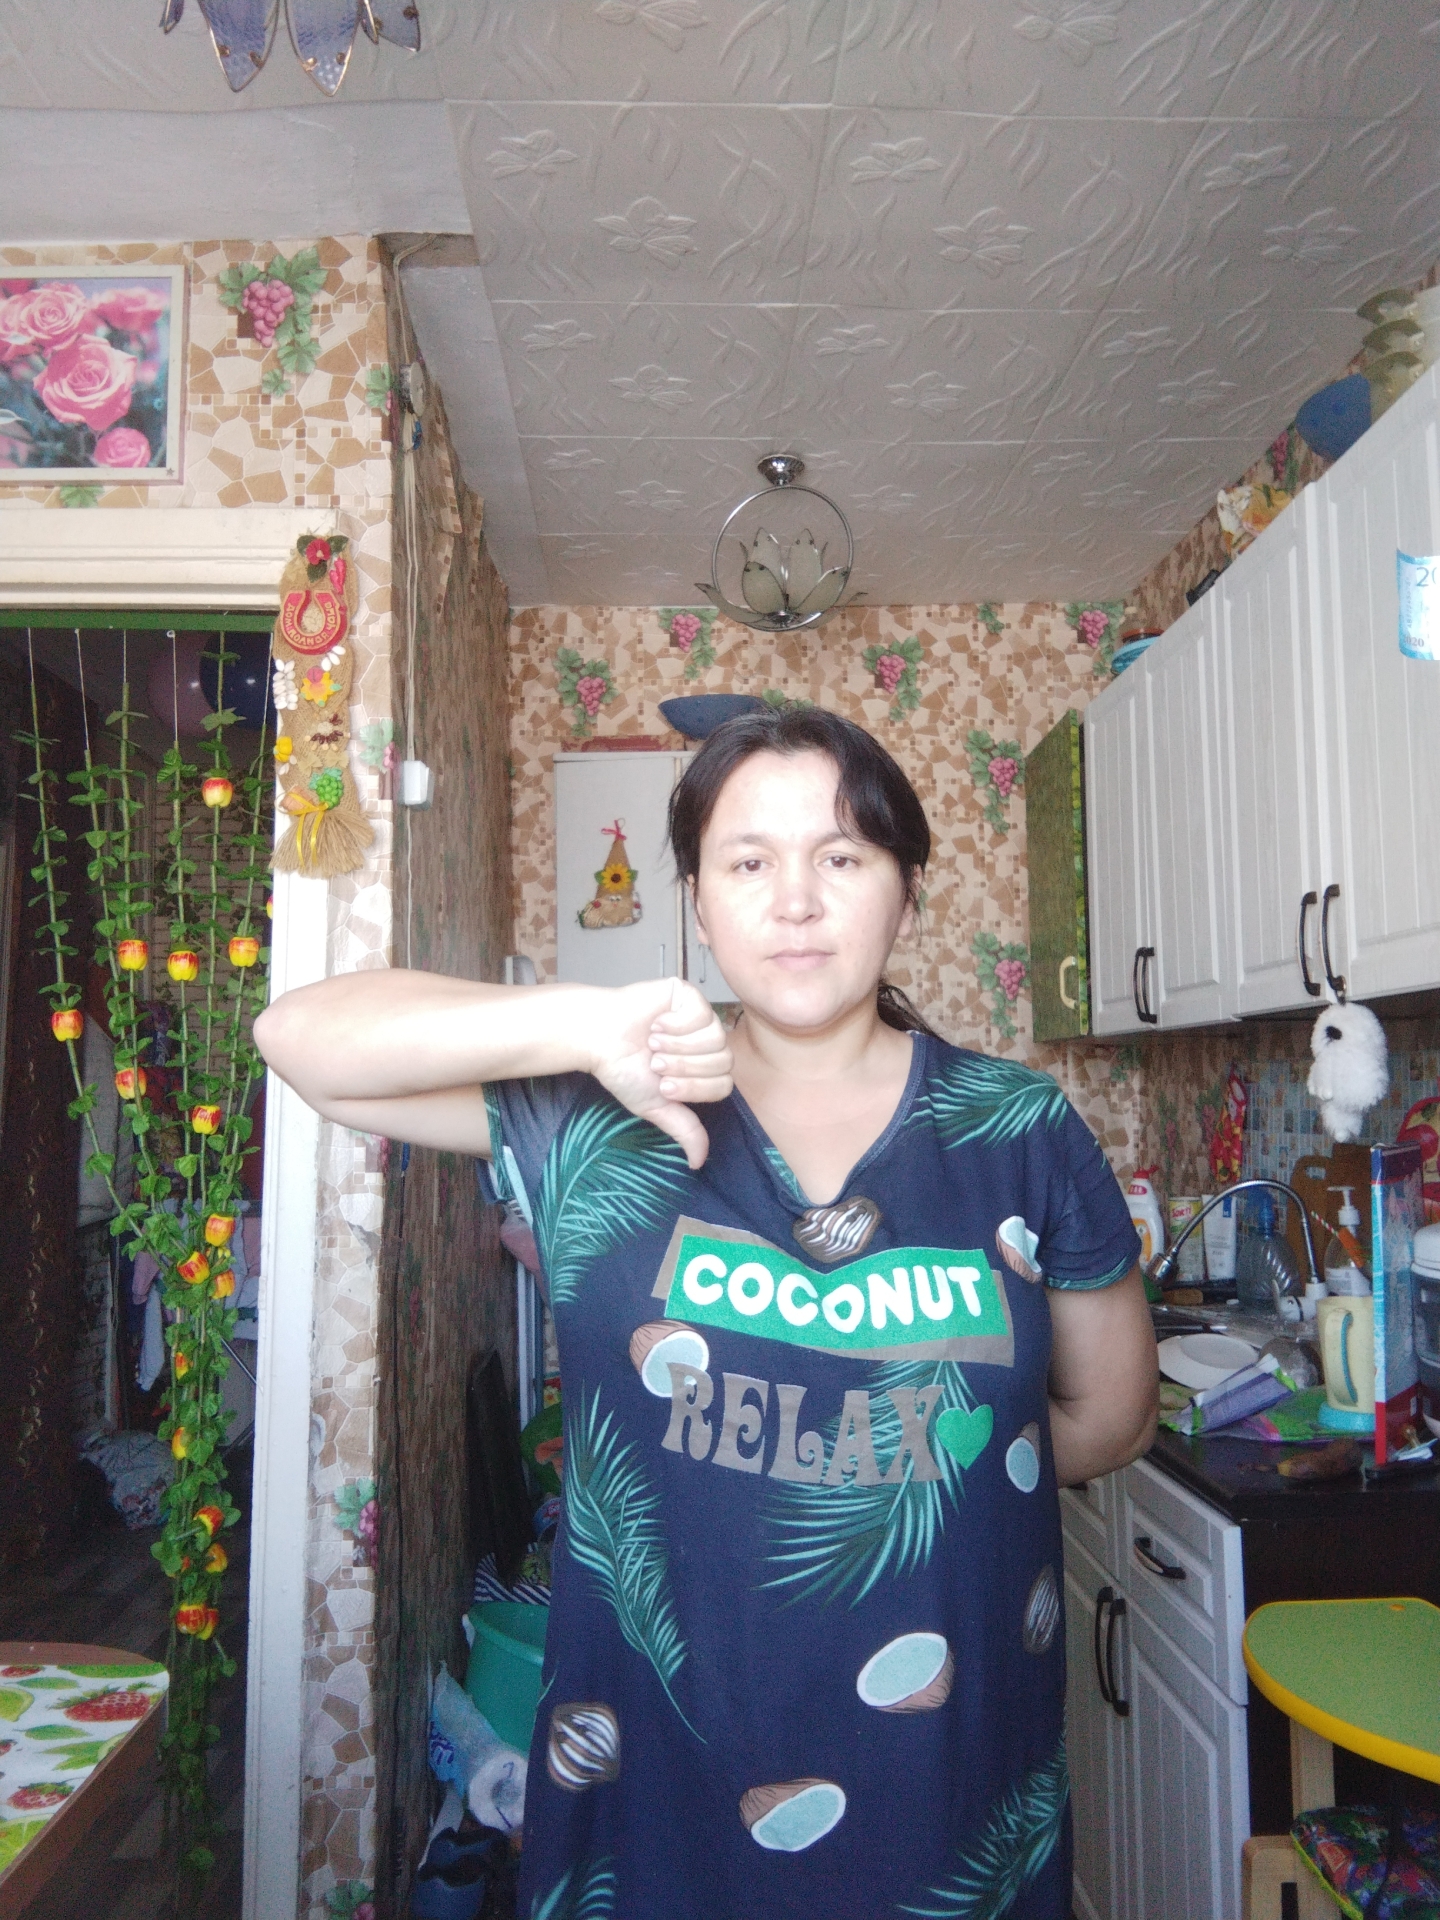
Label: noise